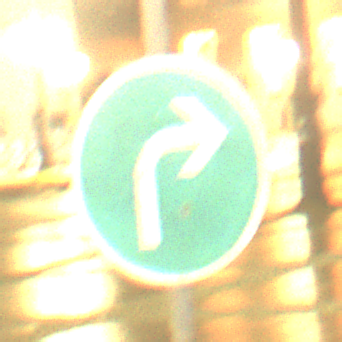
Verkehrszeichen: VorgeschriebeneFahrtrichtungRechts
Umgebung: Outdoor, Urban
Tageszeit: Night
Wetter: Overcast
Licht: Artificial
Jahreszeit: NotSpecified
Kontrast: MediumContrast